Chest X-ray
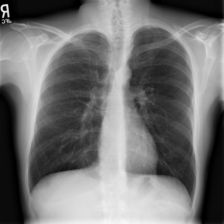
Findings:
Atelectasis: negative
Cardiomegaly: negative
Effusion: negative
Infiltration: negative
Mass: negative
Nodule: negative
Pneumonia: negative
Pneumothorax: negative
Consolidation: negative
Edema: negative
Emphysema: negative
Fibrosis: negative
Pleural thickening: negative
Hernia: negative